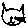
Label: cat